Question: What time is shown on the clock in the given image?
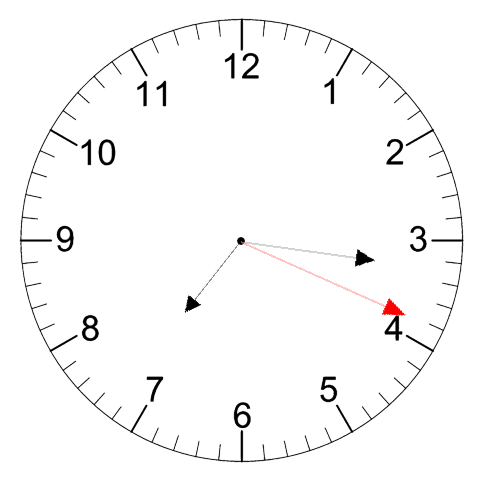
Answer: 07:16:19